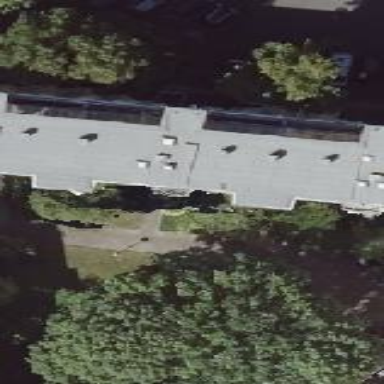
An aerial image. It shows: Unique apartment building with double saltbox roof shape.